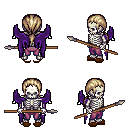
a pixel art fantasy rpg character, male body template, skeleton, purple wings, magenta pants, white blonde ponytail hairstyle, brown slippers, spear, four views (front, back, left, right), 2x2 character sprite sheet, small pixel art, hard edges, no anti-aliasing